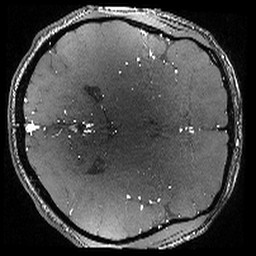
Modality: angio
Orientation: axial
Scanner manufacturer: philips
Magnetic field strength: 7 T
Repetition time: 0.024 s
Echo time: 0.00384 s